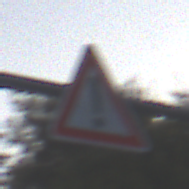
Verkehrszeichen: Gefahrenstelle
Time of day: SunriseSunset
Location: Outdoor (Urban)
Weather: Clear
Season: NotSpecified
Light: Natural